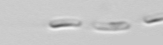
Label: Skeletonema